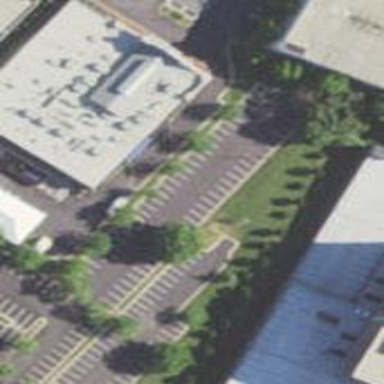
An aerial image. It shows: Retail building.